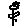
Label: flower